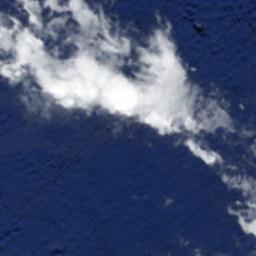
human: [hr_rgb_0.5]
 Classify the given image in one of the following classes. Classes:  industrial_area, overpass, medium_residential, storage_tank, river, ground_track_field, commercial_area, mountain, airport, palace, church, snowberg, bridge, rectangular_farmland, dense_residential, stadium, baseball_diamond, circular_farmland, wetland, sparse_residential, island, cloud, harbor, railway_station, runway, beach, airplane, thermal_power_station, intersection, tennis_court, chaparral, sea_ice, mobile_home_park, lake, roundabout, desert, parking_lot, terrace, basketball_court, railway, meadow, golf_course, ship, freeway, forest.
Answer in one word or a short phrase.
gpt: cloud